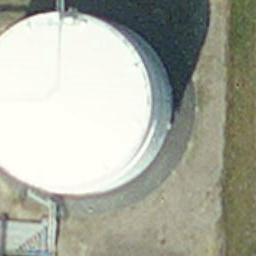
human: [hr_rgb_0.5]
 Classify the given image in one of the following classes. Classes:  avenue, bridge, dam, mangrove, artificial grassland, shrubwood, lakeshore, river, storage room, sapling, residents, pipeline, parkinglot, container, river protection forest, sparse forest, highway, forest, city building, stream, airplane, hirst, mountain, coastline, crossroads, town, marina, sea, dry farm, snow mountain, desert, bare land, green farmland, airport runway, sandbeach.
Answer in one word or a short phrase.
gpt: storage room